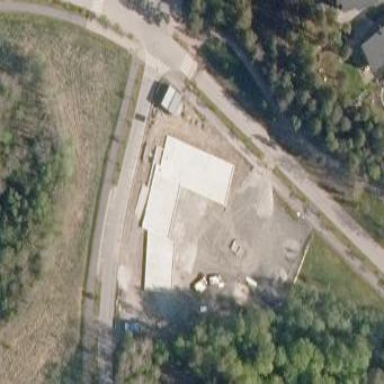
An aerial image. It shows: Kindergarten building.